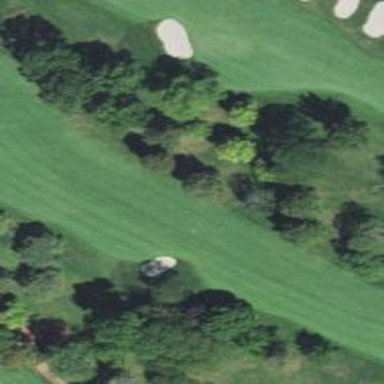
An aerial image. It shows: Well-maintained grassy golf fairway for the sport of golf.